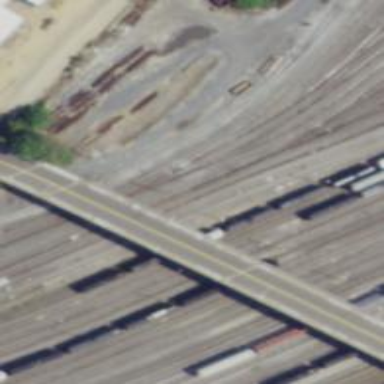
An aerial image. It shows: Railway yard.